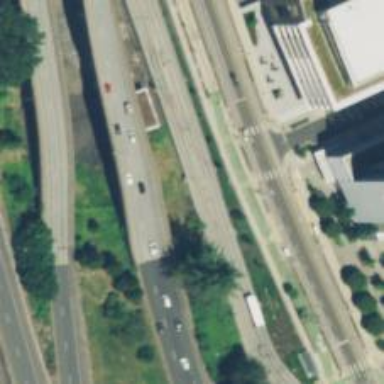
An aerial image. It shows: Busway road with embedded light rails.